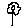
Label: flower